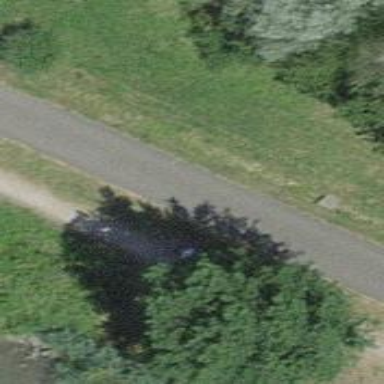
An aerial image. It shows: Brown bench in the vicinity.